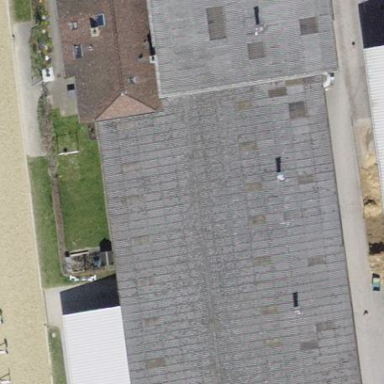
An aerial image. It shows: Industrial building.